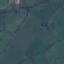
Land use / land cover: Pasture